Field crop: maize
Growth stage: 1
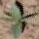
Species: datura